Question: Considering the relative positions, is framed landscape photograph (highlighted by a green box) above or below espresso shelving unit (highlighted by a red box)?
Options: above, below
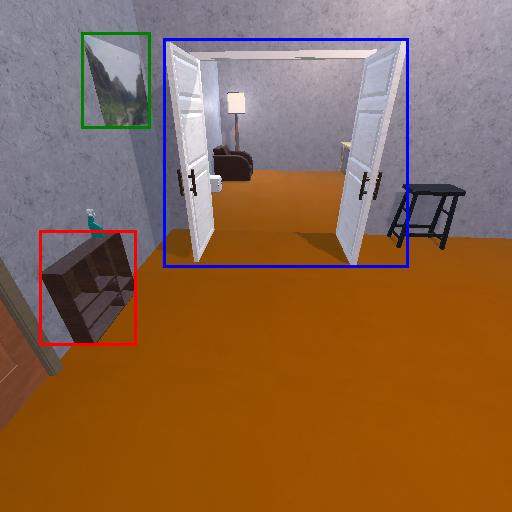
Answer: above